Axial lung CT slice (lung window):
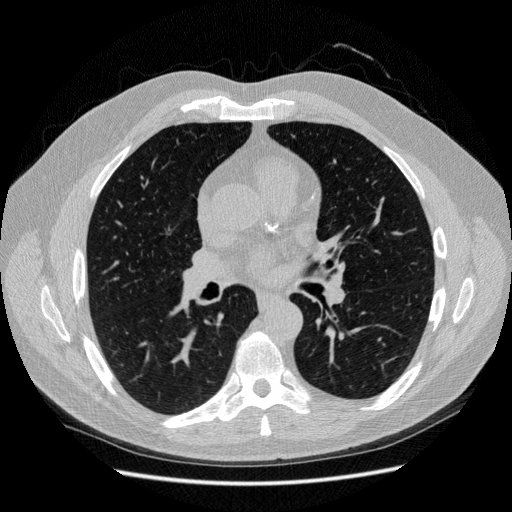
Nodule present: no